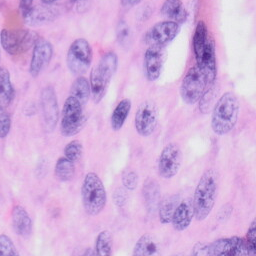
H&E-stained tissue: Skin